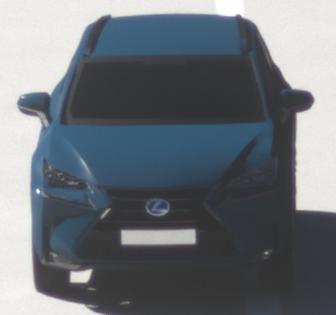
Make: Lexus
Model: NX 300h
Detailed model: NX (AZ1)
Model produced from: 2017/11
Model produced until: 2018/08
Doors: 5
Color: blue
Road condition: dry road
Daytime: morning or afternoon
Contrast: high contrast